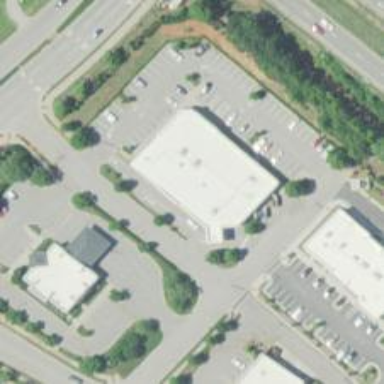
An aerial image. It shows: Pharmacy providing healthcare services.